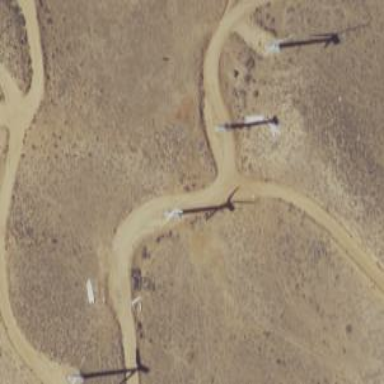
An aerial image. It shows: Wind power generator employing wind turbines.